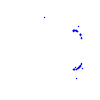
Particle: kaon